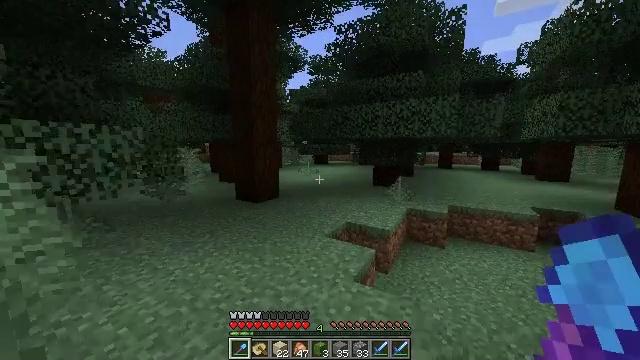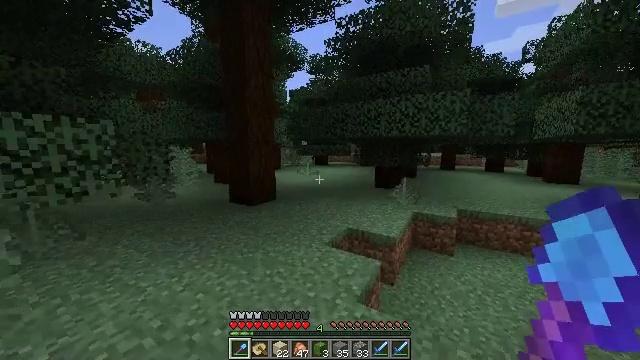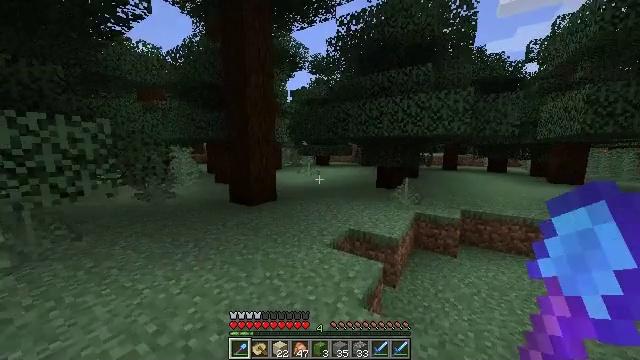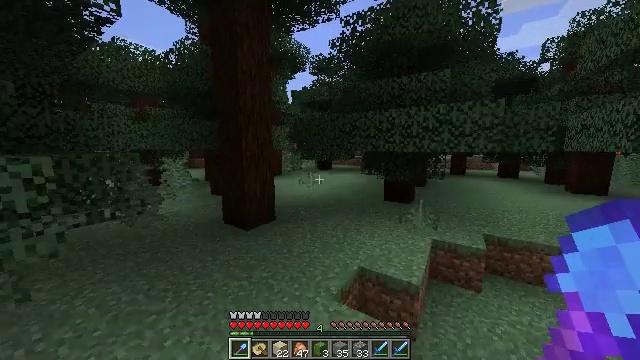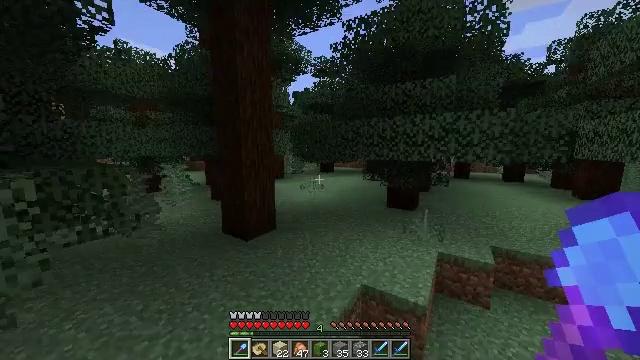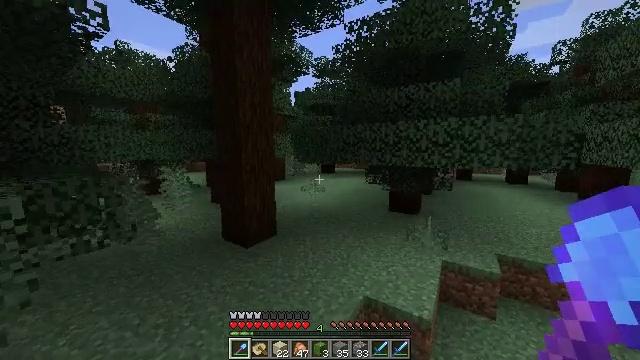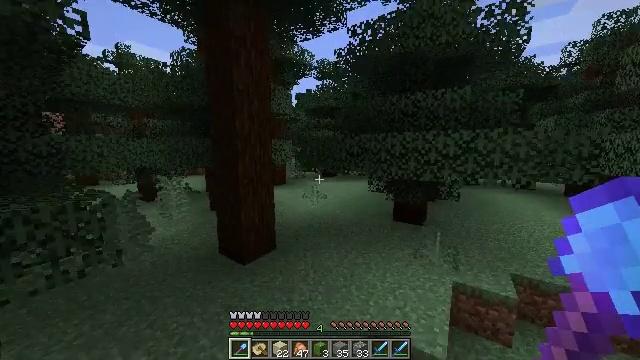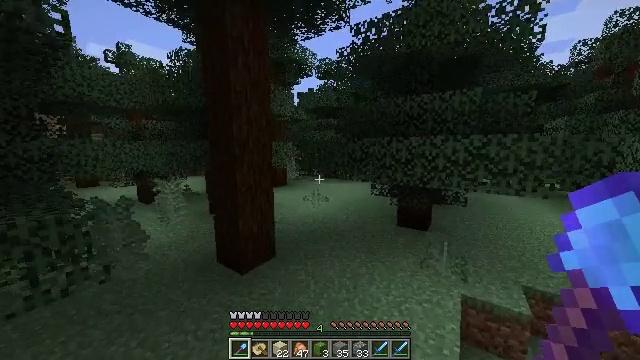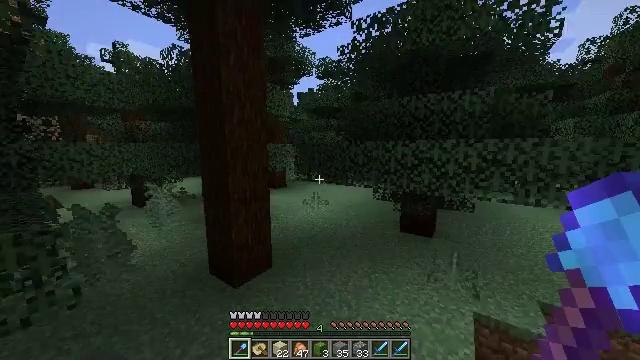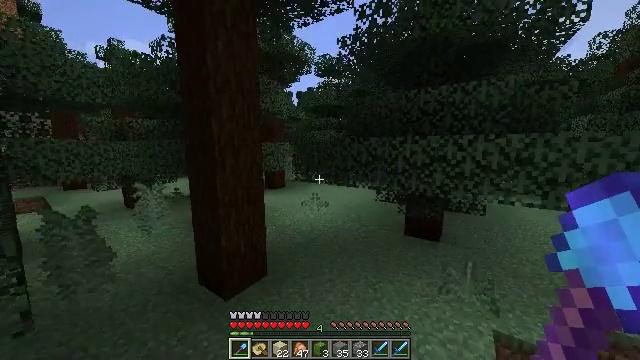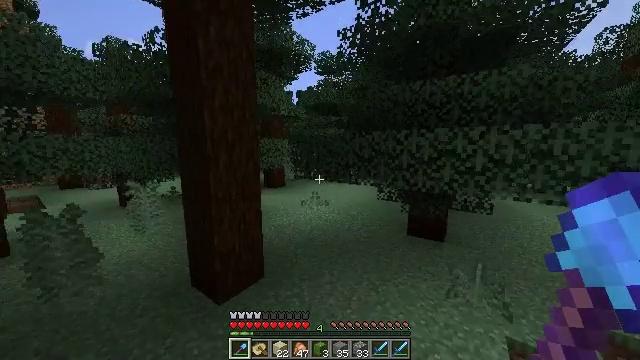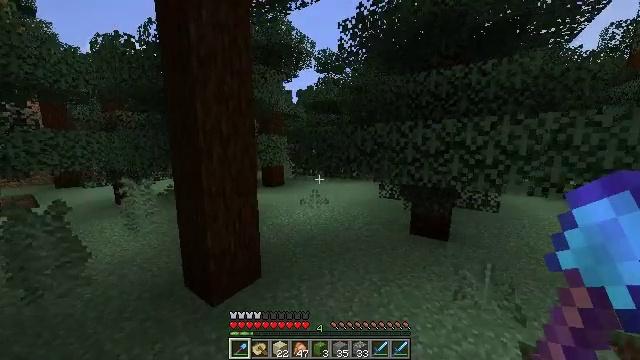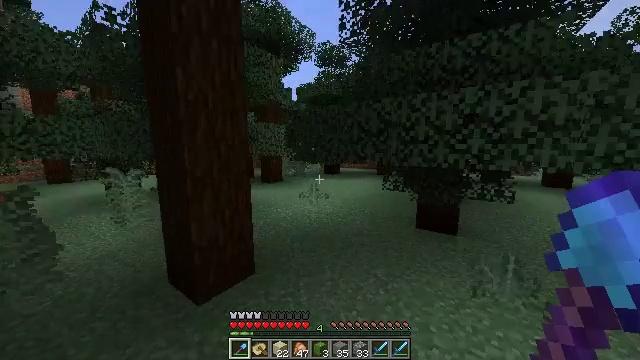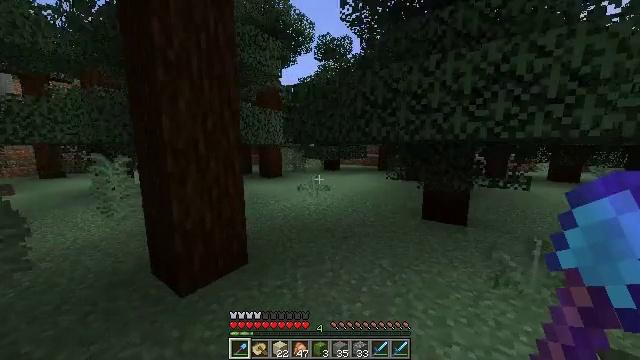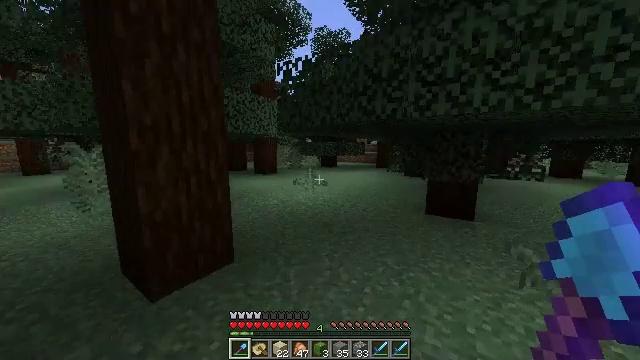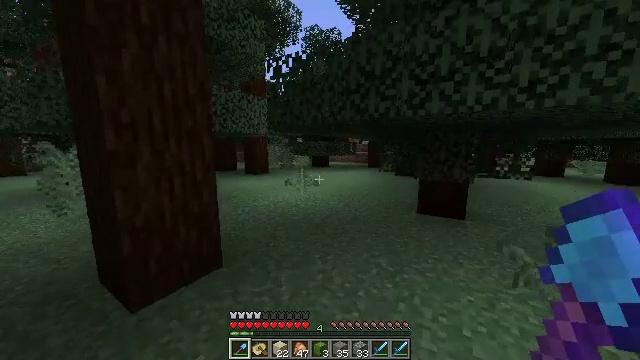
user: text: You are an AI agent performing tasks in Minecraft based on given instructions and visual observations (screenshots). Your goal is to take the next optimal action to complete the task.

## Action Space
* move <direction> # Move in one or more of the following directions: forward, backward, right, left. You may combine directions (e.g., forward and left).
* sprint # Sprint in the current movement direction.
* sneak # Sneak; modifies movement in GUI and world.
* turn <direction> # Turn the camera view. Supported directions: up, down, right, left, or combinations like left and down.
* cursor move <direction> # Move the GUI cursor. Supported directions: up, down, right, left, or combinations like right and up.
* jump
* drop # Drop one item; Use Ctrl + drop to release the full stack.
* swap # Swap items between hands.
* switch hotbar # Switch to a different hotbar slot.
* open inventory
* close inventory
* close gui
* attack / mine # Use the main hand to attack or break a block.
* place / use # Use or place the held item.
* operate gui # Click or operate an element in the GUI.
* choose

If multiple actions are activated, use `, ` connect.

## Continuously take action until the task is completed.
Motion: motion action
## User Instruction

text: Break the sweet berry bush to collect berries.
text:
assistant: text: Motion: move forward
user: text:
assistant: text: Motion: move forward
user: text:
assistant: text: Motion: move forward, jump
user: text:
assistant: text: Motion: move forward, jump
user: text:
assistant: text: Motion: move forward, jump
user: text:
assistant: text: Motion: move forward, jump
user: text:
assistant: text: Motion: move forward
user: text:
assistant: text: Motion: move forward
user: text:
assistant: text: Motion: move forward
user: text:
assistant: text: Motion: move forward
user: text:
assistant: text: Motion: move forward, sprint
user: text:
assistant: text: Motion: move forward, sprint
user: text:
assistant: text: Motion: move forward, sprint
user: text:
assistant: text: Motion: move forward, sprint
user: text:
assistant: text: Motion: move forward, turn right
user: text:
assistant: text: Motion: move forward, turn right
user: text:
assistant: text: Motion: move forward, turn right
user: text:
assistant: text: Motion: move forward, sprint
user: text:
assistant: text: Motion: move forward, sprint
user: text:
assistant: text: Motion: move forward, sprint
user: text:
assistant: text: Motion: move forward, sprint
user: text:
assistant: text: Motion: move forward
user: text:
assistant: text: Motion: move forward
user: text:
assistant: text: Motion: move forward
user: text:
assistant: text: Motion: move forward, sprint
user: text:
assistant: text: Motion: move forward, sprint
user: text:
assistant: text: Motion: move forward, sprint
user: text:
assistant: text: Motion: move forward
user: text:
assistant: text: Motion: move forward
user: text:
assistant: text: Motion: move forward